Question: I have an XYLineChart built with JFreeChart. I need, given that chart and a ChartMouseEvent, retrieve the X value of the displayde series closest to the point where the mouse has been clicked.
Thanks to a <URL> and its dimension with the following method:
'''
Rectangle2D greyChartArea = chartPanel.getChartRenderingInfo().getPlotInfo().getDataArea();
'''
I also know the max X values of the displayed serie:
'''
double maxXValue = seriesCollection.getDomainUpperBound(true); //where seriesCollection is an XYSeriesCollection object
'''

Now the problem is that for converting a mouse coordinate (Point) into a corresponding value in the chart, I need to know at how many units (double) correspond a pixel on the screen.
Unfortunately there is a gap between the maximum X value (60 in this case) and the grey chart width (look at the big blue line), so I can't achieve a perfect conversion.
Then I have two questions:
1. How to calculate exactly the gap in pixel between the last displayed x value and the whole grey chart ? ( big blue line length)
2. Am I doing something wrong? Is there any simpler way to achieve this goals, possibly avoiding all this calculus? I'm a JFreeChart newbie and the documentation of that library isn't enough, so maybe I'm missing some features that could help me.
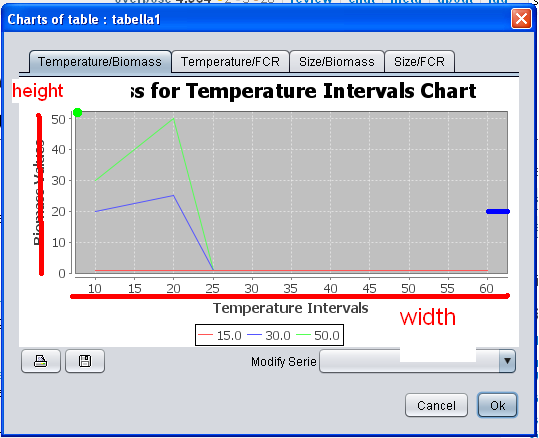
Answer: '''
final XYPlot plot = getChart().getXYPlot();
final ValueAxis domainAxis = plot.getDomainAxis();
final ValueAxis rangeAxis = plot.getRangeAxis();
final Rectangle2D plotRectangle = SWTUtils.toAwtRectangle(getScreenDataArea());
final double chartX = domainAxis.java2DToValue(relativeX, plotRectangle, plot.getDomainAxisEdge());
final double chartY = rangeAxis.java2DToValue(relativeY, plotRectangle, plot.getRangeAxisEdge());
'''
We have used this to get the data coordinates from the mouse coordinates.